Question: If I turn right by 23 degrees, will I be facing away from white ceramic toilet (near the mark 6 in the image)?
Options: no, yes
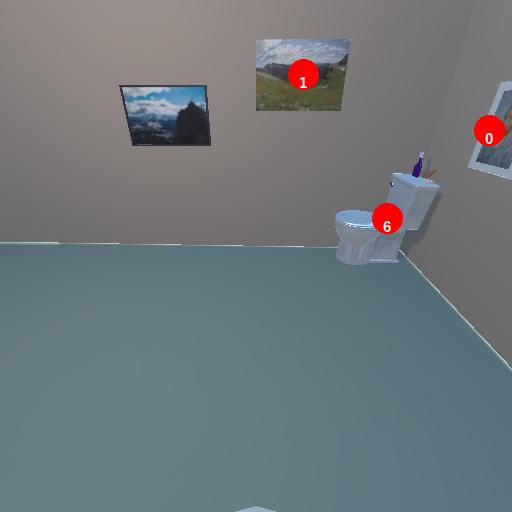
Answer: no